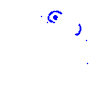
Particle: kaon